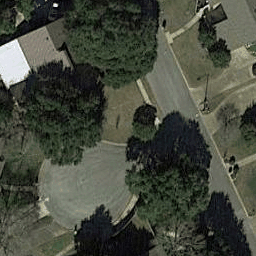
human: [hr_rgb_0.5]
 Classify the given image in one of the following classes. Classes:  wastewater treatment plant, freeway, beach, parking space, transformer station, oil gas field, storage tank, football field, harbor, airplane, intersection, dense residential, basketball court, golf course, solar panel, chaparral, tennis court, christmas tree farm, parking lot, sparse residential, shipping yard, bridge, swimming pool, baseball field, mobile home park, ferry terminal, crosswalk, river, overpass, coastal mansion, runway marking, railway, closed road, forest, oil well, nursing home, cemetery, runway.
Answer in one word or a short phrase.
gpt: closed road